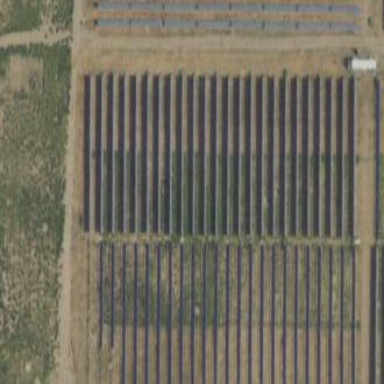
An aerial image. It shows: Solar power generator utilizing photovoltaic technology with solar photovoltaic panels.